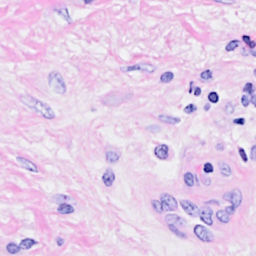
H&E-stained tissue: Breast